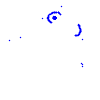
Particle: proton